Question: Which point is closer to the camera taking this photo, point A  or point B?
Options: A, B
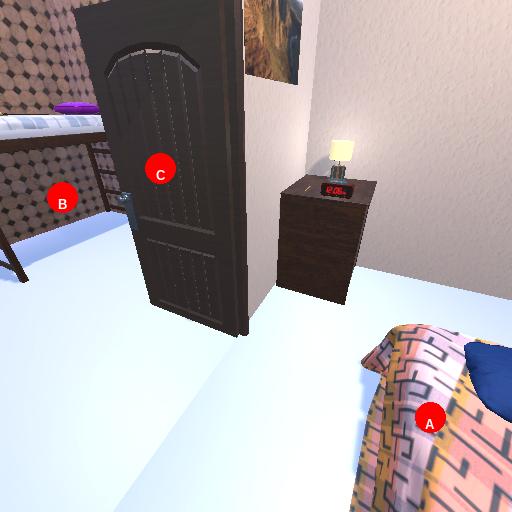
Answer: A